Question: I am trying to run a sample JSF 2.0 application which is built on 'Apache MyFaces 2.0.2' and 'Apache Trinindad 2.0.1'. I am running on 'weblogic 11g'. I am encountering an 'NullPointerException' in trinidad internal classes which i am unable to debug. Here is the exception
'''
javax.faces.FacesException: java.lang.NullPointerException
at org.apache.myfaces.shared_impl.context.ExceptionHandlerImpl.wrap(ExceptionHandlerImpl.java:241)
at org.apache.myfaces.shared_impl.context.ExceptionHandlerImpl.handle(ExceptionHandlerImpl.java:156)
at org.apache.myfaces.lifecycle.LifecycleImpl.executePhase(LifecycleImpl.java:191)
at org.apache.myfaces.lifecycle.LifecycleImpl.execute(LifecycleImpl.java:118)
at javax.faces.webapp.FacesServlet.service(FacesServlet.java:189)
at weblogic.servlet.internal.StubSecurityHelper$ServletServiceAction.run(StubSecurityHelper.java:227)
at weblogic.servlet.internal.StubSecurityHelper.invokeServlet(StubSecurityHelper.java:125)
at weblogic.servlet.internal.ServletStubImpl.execute(ServletStubImpl.java:300)
at weblogic.servlet.internal.TailFilter.doFilter(TailFilter.java:26)
at weblogic.servlet.internal.FilterChainImpl.doFilter(FilterChainImpl.java:56)
at com.others.CacheFilter.doFilter(CacheFilter.java:56)
at weblogic.servlet.internal.FilterChainImpl.doFilter(FilterChainImpl.java:56)
at weblogic.servlet.internal.RequestEventsFilter.doFilter(RequestEventsFilter.java:27)
at weblogic.servlet.internal.FilterChainImpl.doFilter(FilterChainImpl.java:56)
at weblogic.servlet.internal.WebAppServletContext$ServletInvocationAction.wrapRun(WebAppServletContext.java:3715)
at weblogic.servlet.internal.WebAppServletContext$ServletInvocationAction.run(WebAppServletContext.java:3681)
at weblogic.security.acl.internal.AuthenticatedSubject.doAs(AuthenticatedSubject.java:321)
at weblogic.security.service.SecurityManager.runAs(SecurityManager.java:120)
at weblogic.servlet.internal.WebAppServletContext.securedExecute(WebAppServletContext.java:2277)
at weblogic.servlet.internal.WebAppServletContext.execute(WebAppServletContext.java:2183)
at weblogic.servlet.internal.ServletRequestImpl.run(ServletRequestImpl.java:1454)
at weblogic.work.ExecuteThread.execute(ExecuteThread.java:207)
at weblogic.work.ExecuteThread.run(ExecuteThread.java:176)
Caused by: java.lang.NullPointerException
at java.util.concurrent.ConcurrentHashMap.get(ConcurrentHashMap.java:768)
at org.apache.myfaces.trinidadinternal.application.ViewDeclarationLanguageFactoryImpl._getInternalView(ViewDeclarationLanguageFactoryImpl.java:104)
at org.apache.myfaces.trinidadinternal.application.ViewDeclarationLanguageFactoryImpl.getViewDeclarationLanguage(ViewDeclarationLanguageFactoryImpl.java:79)
at org.apache.myfaces.application.ViewHandlerImpl.getViewDeclarationLanguage(ViewHandlerImpl.java:157)
at javax.faces.application.ViewHandlerWrapper.getViewDeclarationLanguage(ViewHandlerWrapper.java:128)
at org.apache.myfaces.lifecycle.RestoreViewExecutor.execute(RestoreViewExecutor.java:150)
at org.apache.myfaces.lifecycle.LifecycleImpl.executePhase(LifecycleImpl.java:171)
... 20 more
'''
This error is encountered after 'RESTOREVIEW PHASE' of the lifecycle.
Here is my 'web.xml'.
'''
<?xml version="1.0" encoding="UTF-8"?>
<web-app xmlns:xsi="http://www.w3.org/2001/XMLSchema-instance" xmlns="http://java.sun.com/xml/ns/javaee" xmlns:web="http://java.sun.com/xml/ns/javaee/web-app_2_5.xsd" xsi:schemaLocation="http://java.sun.com/xml/ns/javaee http://java.sun.com/xml/ns/javaee/web-app_2_5.xsd" id="WebApp_ID" version="2.5">
<display-name>/*appname*/</display-name>
<context-param>
<param-name>javax.faces.PROJECT_STAGE</param-name>
<param-value>Development</param-value>
</context-param>
<context-param>
<description>State saving method: 'client' or 'server' (=default). See JSF Specification 2.5.2</description>
<param-name>javax.faces.STATE_SAVING_METHOD</param-name>
<param-value>client</param-value>
</context-param>
<context-param>
<param-name>org.apache.myfaces.ALLOW_JAVASCRIPT</param-name>
<param-value>true</param-value>
</context-param>
<context-param>
<param-name>org.apache.myfaces.PRETTY_HTML</param-name>
<param-value>true</param-value>
</context-param>
<context-param>
<param-name>org.apache.myfaces.DETECT_JAVASCRIPT</param-name>
<param-value>false</param-value>
</context-param>
<context-param>
<param-name>org.apache.myfaces.AUTO_SCROLL</param-name>
<param-value>true</param-value>
</context-param>
<context-param>
<param-name>facelets.SKIP_COMMENTS</param-name>
<param-value>true</param-value>
</context-param>
<context-param>
<param-name>javax.faces.DEFAULT_SUFFIX</param-name>
<param-value>.xhtml</param-value>
</context-param>
<context-param>
<param-name>javax.faces.FACELETS_VIEW_MAPPINGS</param-name>
<param-value>.xhtml</param-value>
</context-param>
<context-param>
<param-name>org.apache.myfaces.ERROR_HANDLING</param-name>
<param-value>false</param-value>
</context-param>
<context-param>
<param-name>javax.faces.PARTIAL_STATE_SAVING_METHOD</param-name>
<param-value>false</param-value>
</context-param>
<servlet>
<servlet-name>Faces Servlet</servlet-name>
<servlet-class>javax.faces.webapp.FacesServlet</servlet-class>
<load-on-startup>1</load-on-startup>
</servlet>
<servlet-mapping>
<servlet-name>Faces Servlet</servlet-name>
<url-pattern>*.xhtml</url-pattern>
</servlet-mapping>
<servlet>
<servlet-name>resources</servlet-name>
<servlet-class>org.apache.myfaces.trinidad.webapp.ResourceServlet</servlet-class>
</servlet>
<servlet-mapping>
<servlet-name>resources</servlet-name>
<url-pattern>/adf/*</url-pattern>
</servlet-mapping>
<filter>
<filter-name>trinidad</filter-name>
<filter-class>org.apache.myfaces.trinidad.webapp.TrinidadFilter</filter-class>
</filter>
<filter-mapping>
<filter-name>trinidad</filter-name>
<servlet-name>faces</servlet-name>
</filter-mapping>
<error-page>
<exception-type>java.lang.Exception</exception-type>
<location>/others/Error.xhtml</location>
</error-page>
<error-page>
<exception-type>java.lang.NullPointerException</exception-type>
<location>/others/Error.xhtml</location>
</error-page>
</web-app>
'''
And here is my 'faces-config.xml'
'''
<?xml version="1.0" encoding="UTF-8"?>
<faces-config
xmlns="http://java.sun.com/xml/ns/javaee"
xmlns:xsi="http://www.w3.org/2001/XMLSchema-instance"
xsi:schemaLocation="http://java.sun.com/xml/ns/javaee http://java.sun.com/xml/ns/javaee/web-facesconfig_2_0.xsd"
version="2.0">
<application>
<locale-config>
<default-locale>en</default-locale>
<supported-locale>en</supported-locale>
</locale-config>
<resource-bundle>
<base-name>messages</base-name>
<var>msgs</var>
</resource-bundle>
<default-render-kit-id>
org.apache.myfaces.trinidad.core
</default-render-kit-id>
</application>
<lifecycle>
<phase-listener>com.others.LifeCycleListener</phase-listener>
</lifecycle>
</faces-config>
'''
And Here is the 'Home.xhtml' which i am trying to access
'''
<!DOCTYPE html PUBLIC "-//W3C//DTD XHTML 1.0 Transitional//EN" "http://www.w3.org/TR/xhtml1/DTD/xhtml1-transitional.dtd">
<html xmlns="http://www.w3.org/1999/xhtml"
xmlns:ui="http://java.sun.com/jsf/facelets"
xmlns:h="http://java.sun.com/jsf/html"
xmlns:f="http://java.sun.com/jsf/core"
xmlns:tr="http://myfaces.apache.org/trinidad"
xmlns:trh="http://myfaces.apache.org/trinidad/html">
<h:body>
<ui:composition template="../Templates/homelayout.xhtml">
<ui:define name="pagetitle">Home</ui:define>
<ui:define name="bodycontent">
<h:outputText value="This is an output text"/>
<h:outputText value="This is an output text"/>
<h:outputText value="This is an output text"/>
<h:outputText value="This is an output text"/>
<h:outputText value="This is an output text"/>
</ui:define>
</ui:composition>
</h:body>
'''
And Here is my folder structure snapshot

Can somebody please explain me the reason for the Nullpointer Exception? and also How to solve it?
Thanks in Advance.
Update: I removed the old 'MyFaces 2.0.2' jars and added 'MyFaces 2.0.14' jars. I also added an error page in the 'web.xml' to get the complete error info. This is the exception message it throws now.
'''
java.lang.NullPointerException
at java.util.concurrent.ConcurrentHashMap.get(ConcurrentHashMap.java:768)
at org.apache.myfaces.trinidadinternal.application.ViewDeclarationLanguageFactoryImpl._getInternalView(ViewDeclarationLanguageFactoryImpl.java:104)
at org.apache.myfaces.trinidadinternal.application.ViewDeclarationLanguageFactoryImpl.getViewDeclarationLanguage(ViewDeclarationLanguageFactoryImpl.java:79)
at org.apache.myfaces.application.ViewHandlerImpl.getViewDeclarationLanguage(ViewHandlerImpl.java:158)
at javax.faces.application.ViewHandlerWrapper.getViewDeclarationLanguage(ViewHandlerWrapper.java:128)
at org.apache.myfaces.lifecycle.RestoreViewExecutor.execute(RestoreViewExecutor.java:151)
at org.apache.myfaces.lifecycle.LifecycleImpl.executePhase(LifecycleImpl.java:171)
at org.apache.myfaces.lifecycle.LifecycleImpl.execute(LifecycleImpl.java:118)
at javax.faces.webapp.FacesServlet.service(FacesServlet.java:189)
at weblogic.servlet.internal.StubSecurityHelper$ServletServiceAction.run(StubSecurityHelper.java:227)
at weblogic.servlet.internal.StubSecurityHelper.invokeServlet(StubSecurityHelper.java:125)
at weblogic.servlet.internal.ServletStubImpl.execute(ServletStubImpl.java:300)
at weblogic.servlet.internal.TailFilter.doFilter(TailFilter.java:26)
at weblogic.servlet.internal.FilterChainImpl.doFilter(FilterChainImpl.java:56)
at com.others.CacheFilter.doFilter(CacheFilter.java:56)
at weblogic.servlet.internal.FilterChainImpl.doFilter(FilterChainImpl.java:56)
at weblogic.servlet.internal.RequestEventsFilter.doFilter(RequestEventsFilter.java:27)
at weblogic.servlet.internal.FilterChainImpl.doFilter(FilterChainImpl.java:56)
at weblogic.servlet.internal.WebAppServletContext$ServletInvocationAction.wrapRun(WebAppServletContext.java:3715)
at weblogic.servlet.internal.WebAppServletContext$ServletInvocationAction.run(WebAppServletContext.java:3681)
at weblogic.security.acl.internal.AuthenticatedSubject.doAs(AuthenticatedSubject.java:321)
at weblogic.security.service.SecurityManager.runAs(SecurityManager.java:120)
at weblogic.servlet.internal.WebAppServletContext.securedExecute(WebAppServletContext.java:2277)
at weblogic.servlet.internal.WebAppServletContext.execute(WebAppServletContext.java:2183)
at weblogic.servlet.internal.ServletRequestImpl.run(ServletRequestImpl.java:1454)
at weblogic.work.ExecuteThread.execute(ExecuteThread.java:207)
at weblogic.work.ExecuteThread.run(ExecuteThread.java:176)
'''
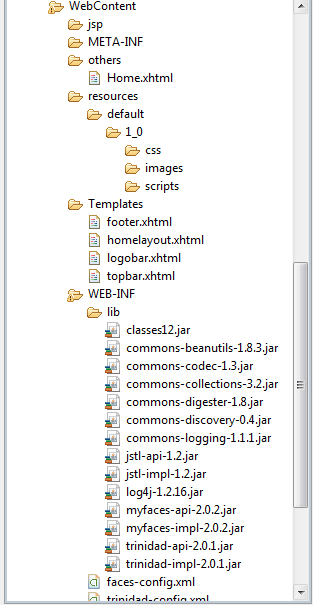
Answer: Finally Solved it.
Thanks for pointing out the type error in 'web.xml'.
I was trying to access my application in the following way after changing the 'faces servlet' mapping to '.xhtml'.
'''
http://hostname/contextname/faces/others/Home.xhtml
'''
Now i just removed 'faces' from the url and started accessing my application like this
'''
http://hostname/contextname/others/Home.xhtml
'''
And to my surprise it did not give any exception and shows my Home page.